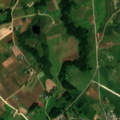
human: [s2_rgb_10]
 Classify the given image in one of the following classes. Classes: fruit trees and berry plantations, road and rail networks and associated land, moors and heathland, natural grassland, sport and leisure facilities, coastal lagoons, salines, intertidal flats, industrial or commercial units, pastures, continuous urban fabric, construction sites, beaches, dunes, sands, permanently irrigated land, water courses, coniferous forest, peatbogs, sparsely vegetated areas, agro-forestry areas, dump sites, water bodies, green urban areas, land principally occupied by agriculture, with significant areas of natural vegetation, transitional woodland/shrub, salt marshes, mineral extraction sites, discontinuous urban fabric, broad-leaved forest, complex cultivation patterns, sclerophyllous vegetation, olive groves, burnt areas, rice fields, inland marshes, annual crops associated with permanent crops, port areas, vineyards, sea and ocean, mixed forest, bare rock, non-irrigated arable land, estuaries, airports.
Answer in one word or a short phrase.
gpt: discontinuous urban fabric, non-irrigated arable land, pastures, complex cultivation patterns, land principally occupied by agriculture, with significant areas of natural vegetation